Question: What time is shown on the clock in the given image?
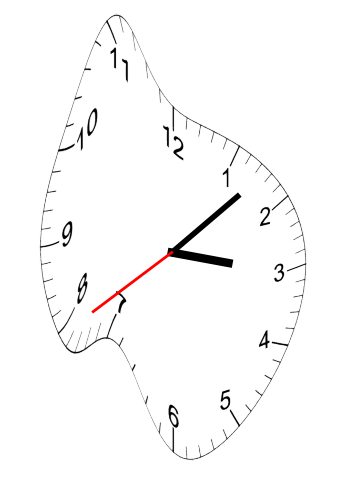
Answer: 03:07:39